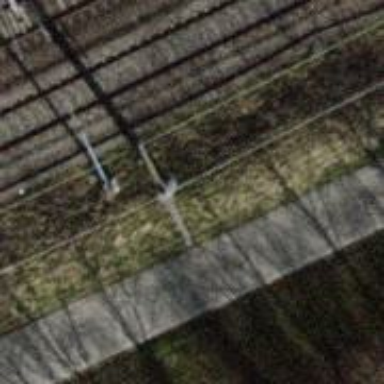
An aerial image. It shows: Power pole.